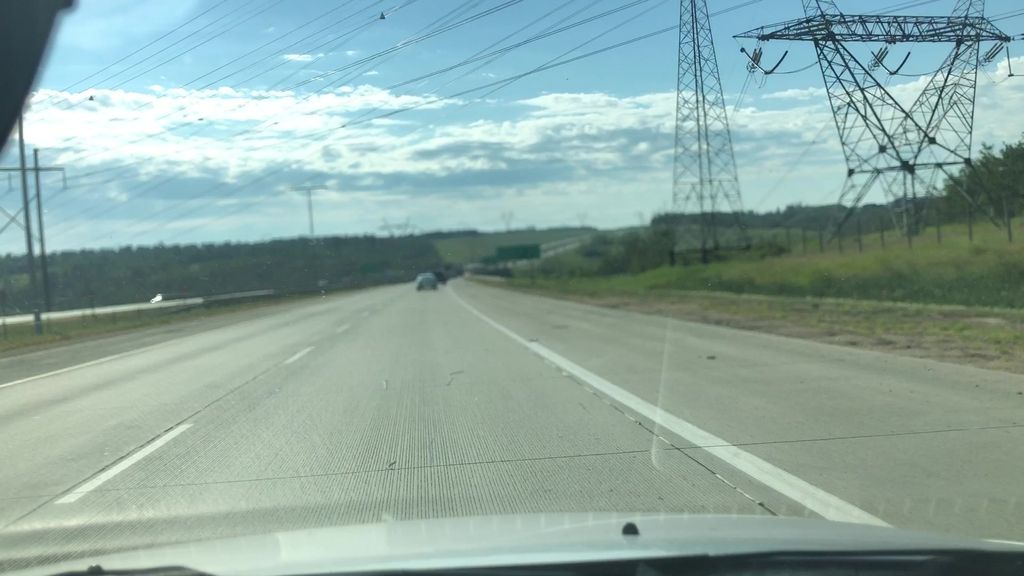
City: edmonton